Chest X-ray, PA view. Patient: 45 years old, sex F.
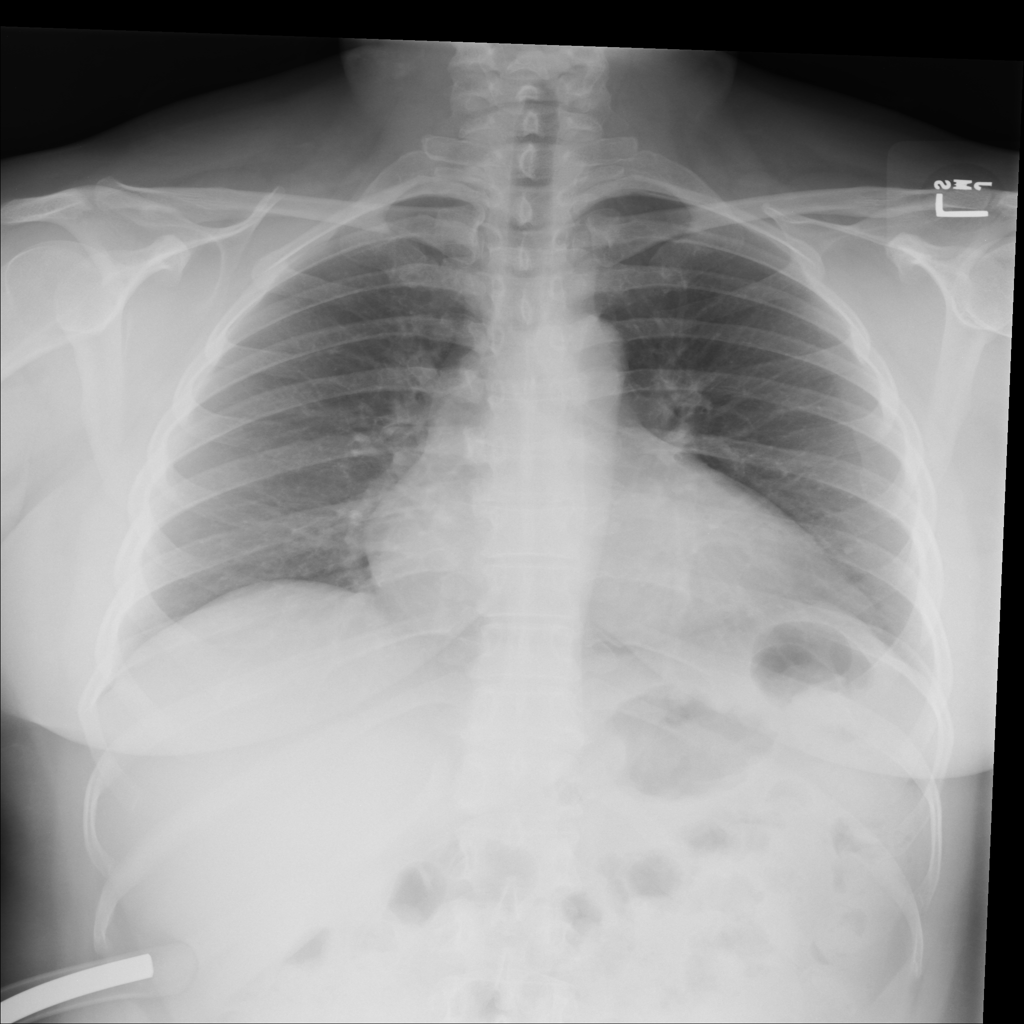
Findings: No Finding